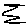
Label: zigzag